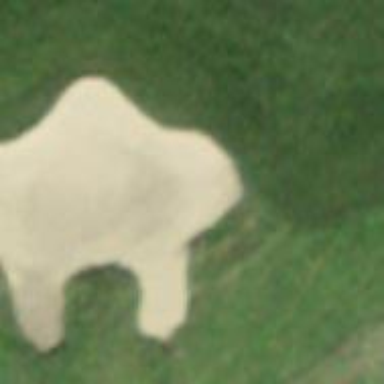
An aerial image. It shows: Sand bunker on golf course.